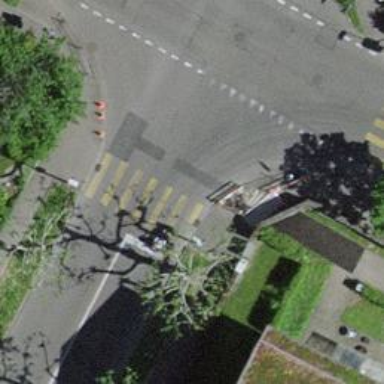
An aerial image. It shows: Marked zebra crossing on the road.